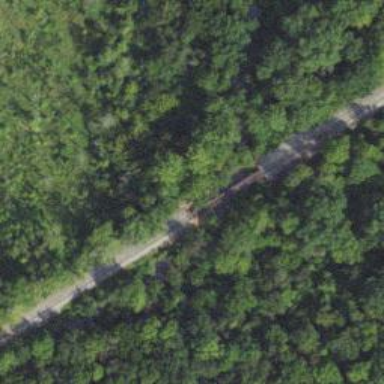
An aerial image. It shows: Railway spur bridge.